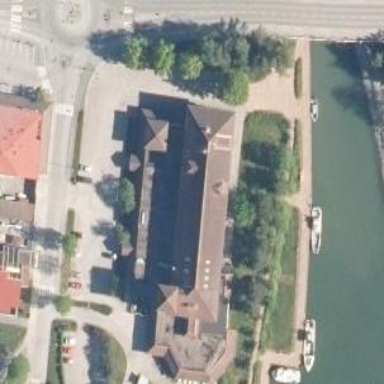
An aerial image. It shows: Hotel building.